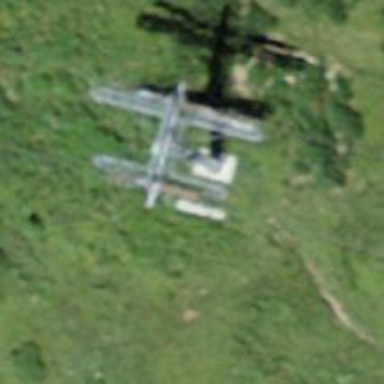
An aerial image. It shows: Pylon for aerialway.